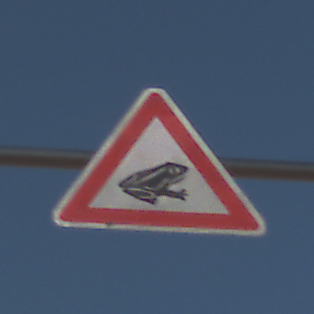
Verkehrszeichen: AmphibienwanderungLinks
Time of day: MorningAfternoon
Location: Outdoor (Nature)
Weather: PartlyCloudy
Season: NotSpecified
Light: Natural